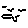
Label: bird